Field crop: tomato
Growth stage: 2
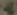
Species: solanum